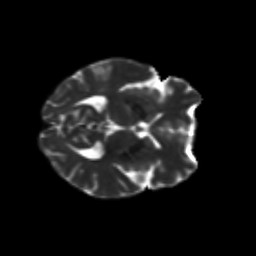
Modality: T2w
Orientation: axial
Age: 48
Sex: female
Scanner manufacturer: siemens
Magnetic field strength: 3 T
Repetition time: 8.6 s
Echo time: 0.095 s